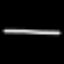
Label: line